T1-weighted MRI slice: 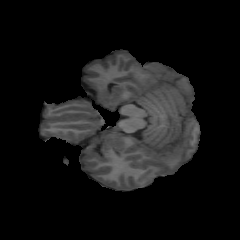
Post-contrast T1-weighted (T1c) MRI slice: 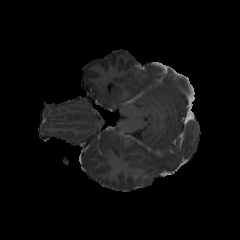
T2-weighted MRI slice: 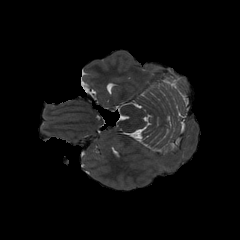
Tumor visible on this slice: no